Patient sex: F
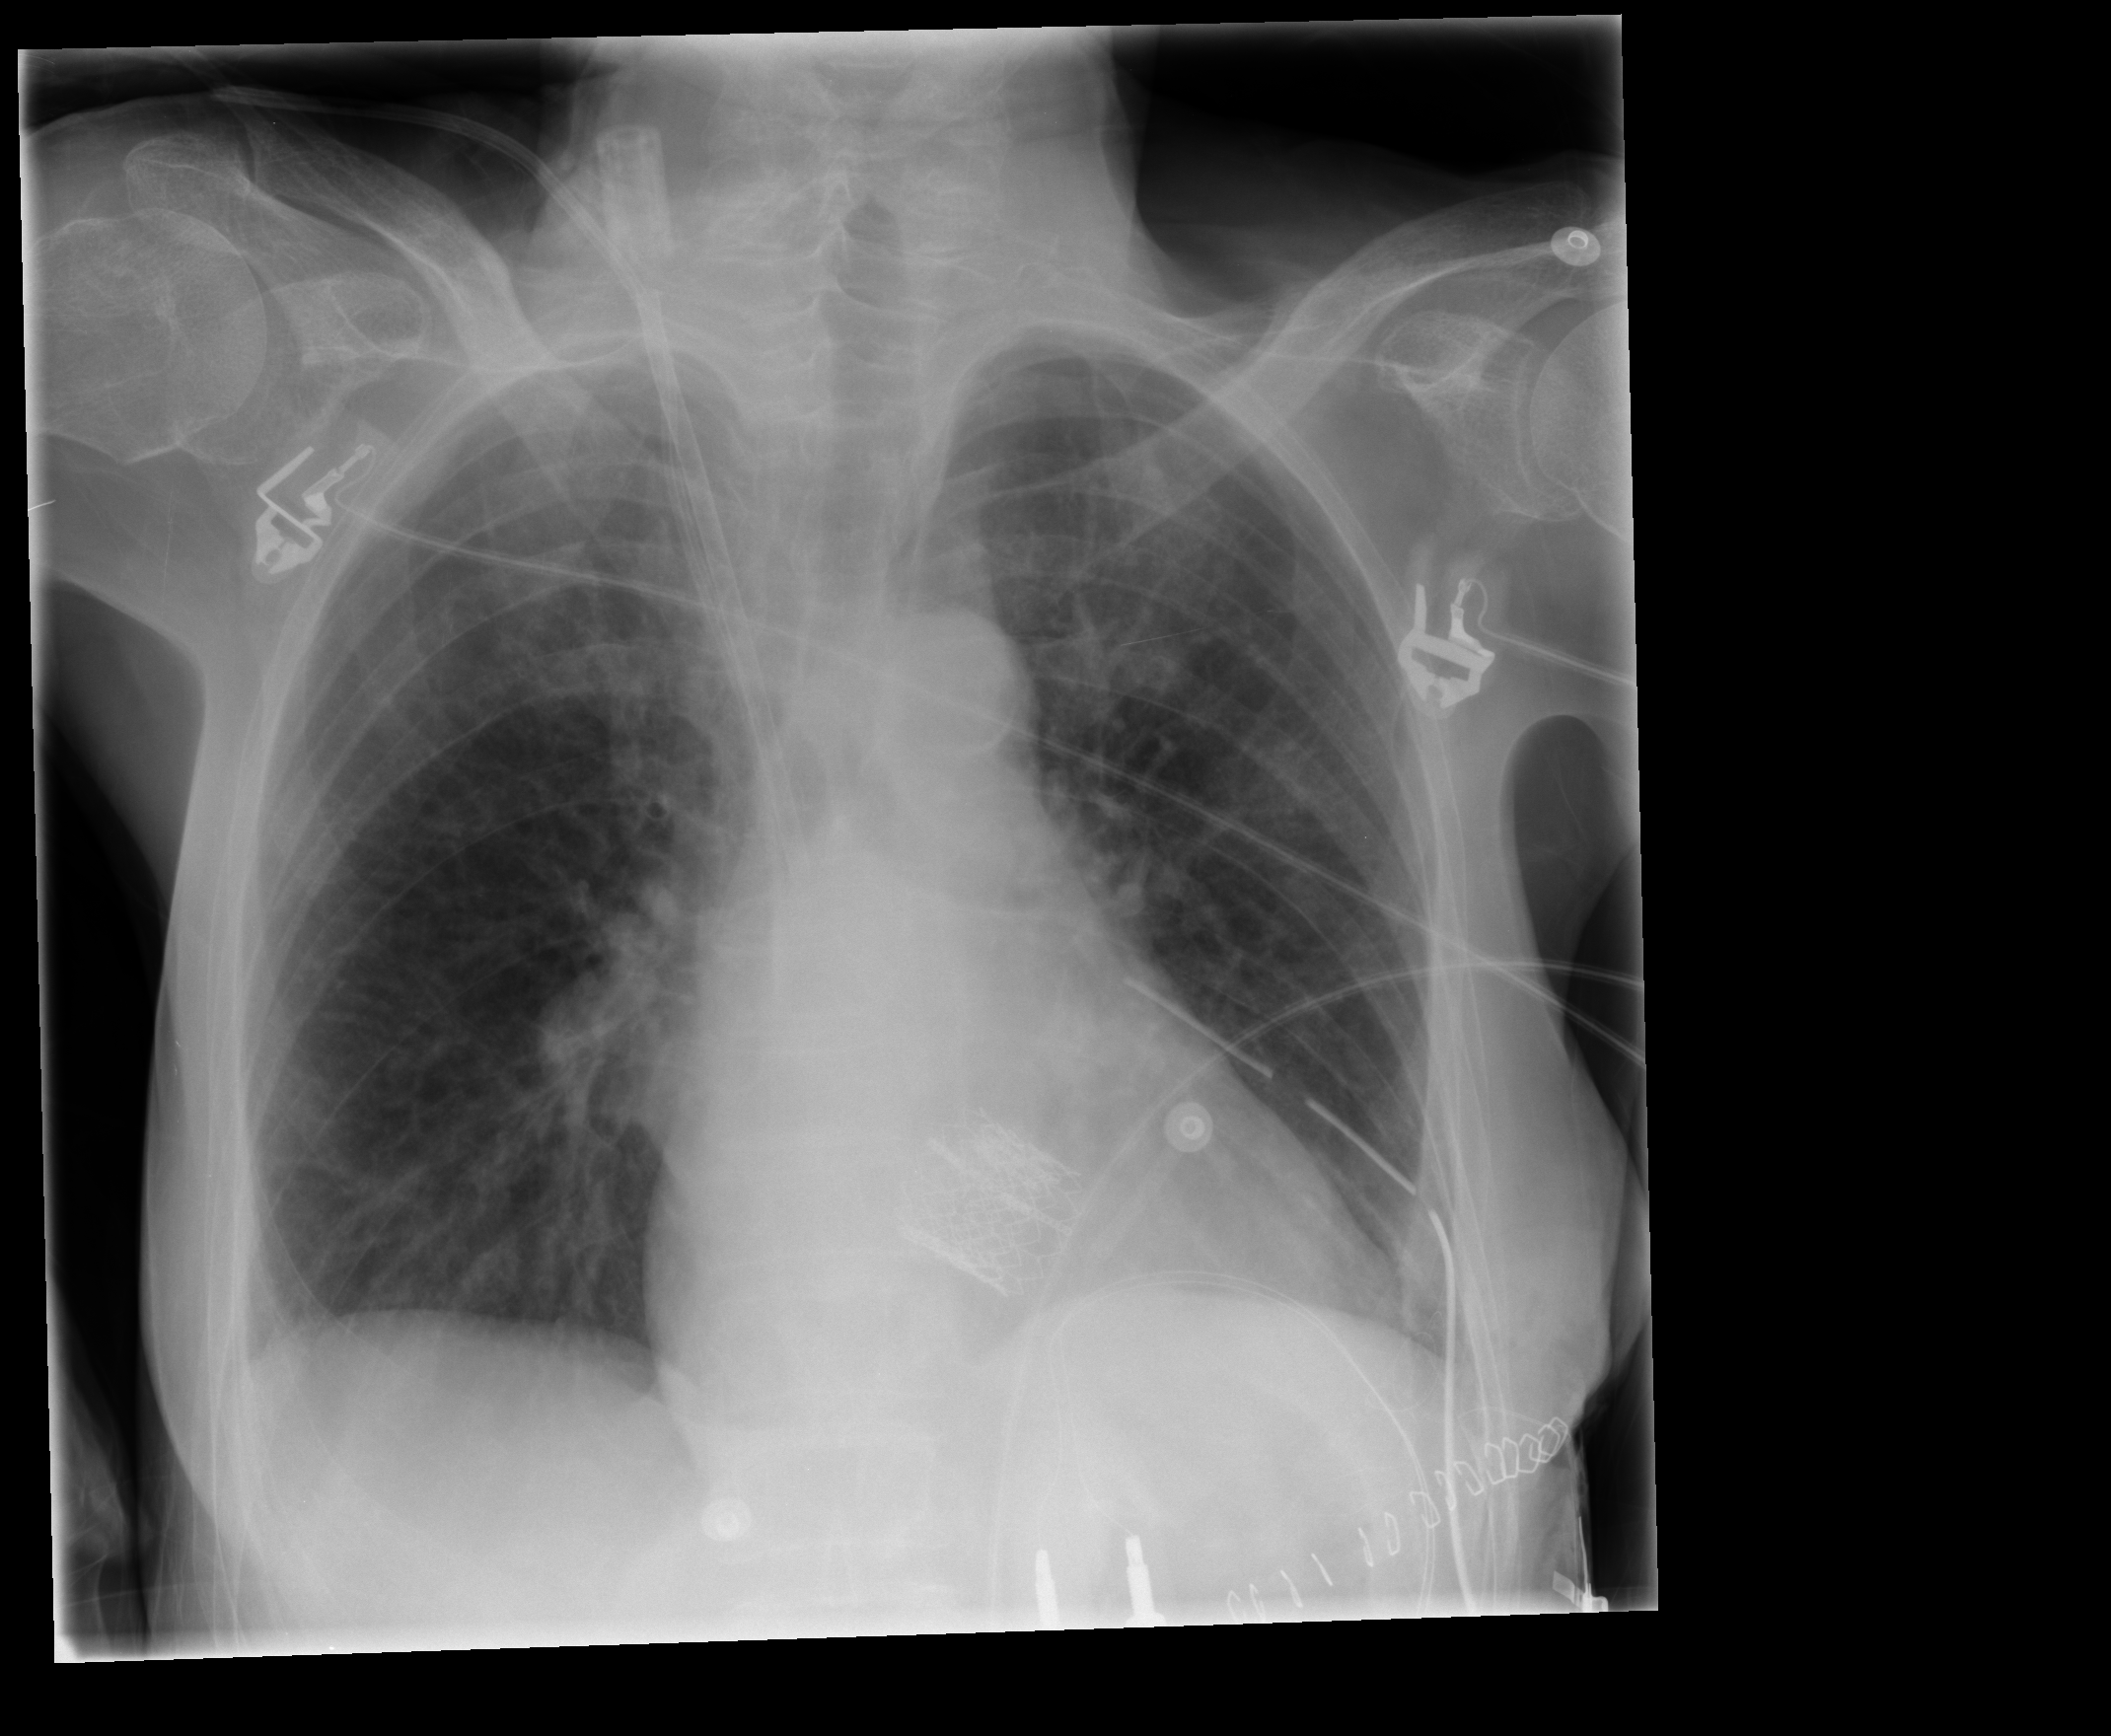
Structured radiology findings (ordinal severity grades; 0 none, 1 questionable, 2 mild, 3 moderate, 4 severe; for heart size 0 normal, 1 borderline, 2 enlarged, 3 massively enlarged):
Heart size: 2
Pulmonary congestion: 0
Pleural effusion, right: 0
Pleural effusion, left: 1
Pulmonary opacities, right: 0
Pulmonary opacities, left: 0
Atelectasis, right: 0
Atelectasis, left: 2